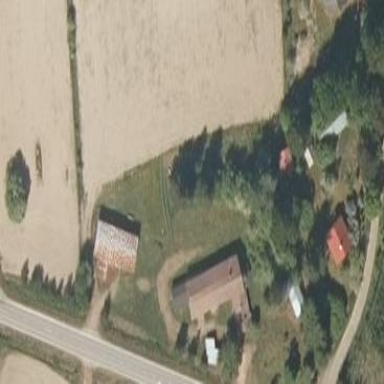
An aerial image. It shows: Farmyard area.